Question: I get the following error:
> E2009 Incompatible types: 'Parameter lists differ'
However I disagree, looking at the definitions I can see no difference.

Here's the record definition:
'''
type
TFastDiv = record
private
...
DivideFunction: function (const Buffer: TFastDiv; x: integer): integer;
'''
And here's the Mod function I want to assign:
'''
function dividefixedi32(const Buffer: TFastDiv; x: integer): integer;
asm
'''
The following assignment issues the error:
'''
class operator TFastDiv.Implicit(a: integer): TFastDiv;
begin
if (a = 0) then begin
raise EDivByZero.Create('Setting a zero divider is a division by zero error')
at ReturnAddress;
end;
Result.FSign:= Math.sign(a);
case Result.FSign of
-1: begin
SetDivisorI32(Result, a);
Result.DivideFunction:= dividefixedi32; <<-- error E2009
'''
# SSCCE
'''
unit SSCCE;
interface
uses Math;
type
TFastDiv = record
private
FBuffer: UInt64; // The reciprocal of the divider
FDivider: integer; // The divider itself (need with modulus etc).
FSign: TValueSign;
DivideFunction: function (const Buffer: TFastDiv; x: integer): integer;
ModFunction: function (const Buffer: TFastDiv; x: integer): integer;
public
class operator Implicit(a: integer): TFastDiv;
end;
implementation
uses SysUtils;
function dividefixedi32(const Buffer: TFastDiv; x: integer): integer; forward;
class operator TFastDiv.Implicit(a: integer): TFastDiv;
begin
if (a = 0) then begin raise EDivByZero.Create('Setting a zero divider is a division by zero error') at ReturnAddress; end;
Result.FSign:= Math.sign(a);
case Result.FSign of
-1: begin
//SetDivisorI32(Result, a);
Result.DivideFunction:= dividefixedi32;
end; {-1:}
1: begin
//SetDivisorU32(Result.FBuffer, a);
end; {1:}
end; {case}
Result.FDivider:= a;
end;
function dividefixedi32(const Buffer: TFastDiv; x: integer): integer;
asm
mov eax, edx
mov r8d, edx // x
mov r9, rcx // Buffer
imul dword [r9] // m
lea eax, [rdx+r8] // r8 = r8 or rsi
mov ecx, [r9+4] // shift count
sar eax, cl
sar r8d, 31 // sign(x)
sub eax, r8d
ret
end;
end.
'''
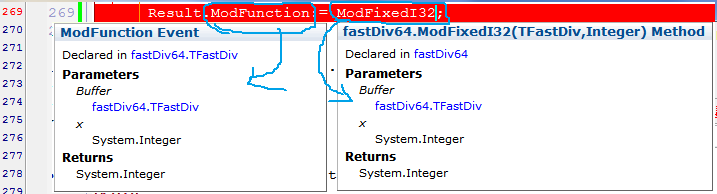
Answer: First of all, some general advice. Your SSCCE is poor. It is neither short nor self-contained. This is actually rather important. Making the demonstration code as short as possible frequently helps you understand the problem. That is definitely the case here.
Here's my take on an SSCCE:
'''
program soq19147523_version1;
type
TRecord = record
data: Integer;
proc: procedure(const rec: TRecord);
end;
procedure myproc(const rec: TRecord);
begin
end;
procedure foo;
var
rec: TRecord;
begin
rec.proc := myproc; // fail, E2009
end;
begin
end.
'''
This fails to compile with E2009. You can make it compile a number of ways. For instance, removing the 'data' member results in successful compilation.
'''
program soq19147523_version2;
type
TRecord = record
proc: procedure(const rec: TRecord);
end;
procedure myproc(const rec: TRecord);
begin
end;
procedure foo;
var
rec: TRecord;
begin
rec.proc := myproc; // compiles
end;
begin
end.
'''
In XE3 you can make it compile by adding the '[ref]' attribute to the parameter of the procedural type. To be explicit, this compiles in XE3:
'''
program soq19147523_version3;
type
TRecord = record
data: Integer;
proc: procedure(const [ref] rec: TRecord);
end;
procedure myproc(const [ref] rec: TRecord);
begin
end;
procedure foo;
var
rec: TRecord;
begin
rec.proc := myproc; // compiles in XE3, no [ref] in XE2
end;
begin
end.
'''
This gives us a strong clue as to what the compiler is doing. An undecorated 'const' record parameter is passed either by value or by reference. If the record is small enough to fit into a register, it will be passed by value.
When the compiler is processing the record, it has not fully finalised the record's size. I'm guessing that internally in the compiler there is a variable containing the size of the record. Until the record's declaration is complete, I posit that this size variable is zero. So the compiler decides that the 'const' parameter of record type will be passed by value in a register. When the procedure 'myproc' is encountered, the record's true size is known. It does not fit in a register, and the compiler therefore recognises a mismatch. The type in the record receives its parameter by value, but that being offered for assignment passes the parameter by reference.
Indeed, you can remove the '[ref]' from the declaration of 'myproc' and the program still compiles.
This also explains why you found that using a 'var' parameter resulted in successful compilation. This obviously forces the parameter to be passed by reference.
If you can move to XE3 or later then the solution is obvious: use '[ref]' to force the compiler's hand.
If you cannot move to XE3 then perhaps an untyped 'const' parameter is the best solution. This also forces the compiler to pass the parameter by reference.
'''
program soq19147523_version4;
type
TRecord = record
data: Integer;
proc: procedure(const rec{: TRecord});
end;
procedure myproc(const rec{: TRecord});
begin
Writeln(TRecord(rec).data);
end;
procedure foo;
var
rec: TRecord;
begin
rec.proc := myproc;
end;
begin
end.
'''
---
Regular readers of my postings here on Stack Overflow will know that I'm a big proponent of operator overloading on value type records. I use this feature extensively and it results in efficient and highly readable code. However, when you start pushing hard with more complex and interdependent types, the design and implementation breaks down.
The flaw highlighted in this question is one good example. It's really not uncommon to expect that the compiler could handle this. It's very reasonable to expect a type to be able to refer to itself.
Another example where the implementation lets the programmer down is when you wish to put a 'const' of the record type in that record. For example, consider this type:
'''
type
TComplex = record
public
R, I: Double;
const
Zero: TComplex = (R: 0.0, I: 0.0);
end;
'''
This fails to compile at the declaration of 'Zero' with E2086 Type 'TComplex' is not yet completely defined.
Another limitation is the inability of type A to refer to type B, and vice versa. We can make forward declarations for classes, but not records. I understand that the compiler implementation would need to be modified to support this, but it's certainly possible to achieve.
And there's more. Why is it not possible to allow inheritance for records? I don't want polymorphism, I just want to inherit the data members and methods of the record. And I don't even need the behaviour that you get with classes. That is I don't mind if 'TDerivedRecord' is not a 'TBaseRecord'. All I want is to inherit members and functions to avoid duplication.
Sadly, to my mind, this is a feature that has been done 90% and is just missing the tender, loving care needed to take it to completion.